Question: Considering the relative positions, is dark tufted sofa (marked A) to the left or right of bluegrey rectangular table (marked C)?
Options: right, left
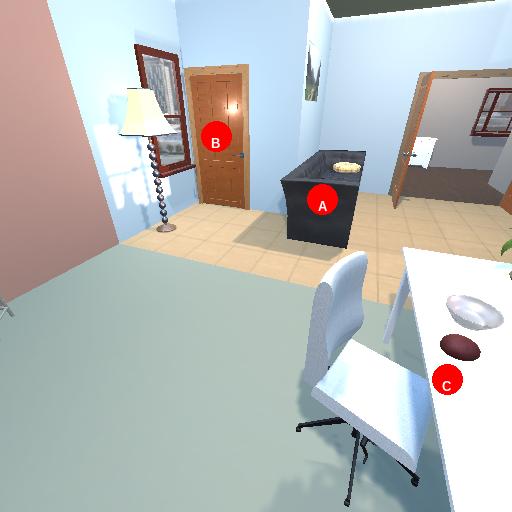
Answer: right